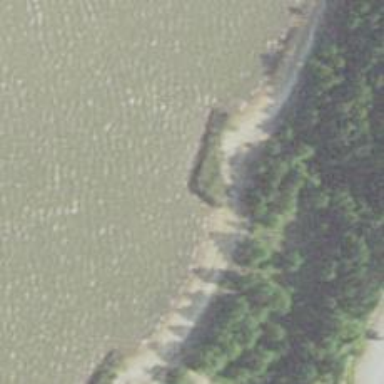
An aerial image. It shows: Breakwater structure.